Question:
I'm working on Mobile app.I have a Div in that i have created a table , which i want to be in center if i change the browser size.
what i tried is:
'''
<div data-role="content"
<div align="center" height:50px; ">
<table>
<tr>
<td width="20%"><img src="images/1.png" ></td>
<td width="80%" ><a href="#" class="custom-btn" data-role="button" data- mini="true">sunday</a></td>
</tr>
</table>
</div>
<br>
<div align="center" height:50px;">
<table>
<tr>
<td width="20%"><img src="images/3.png" ></td>
<td width="80%" ><a href="#" data-role="button" class="custom-btn" data-mini="true">Monday</a></td>
</tr>
</table>
</div>
'''
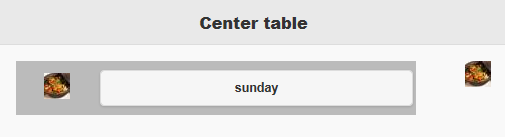
Answer: The CSS 'margin: 0 auto;' will center the table.
Give the table a class name (e.g. centeredTable):
'''
<div>
<table class="centeredTable">
<tr>
<td><img src="http://lorempixel.com/26/26/food/1/" /></td>
<td><a href="#" class="ui-btn ui-corner-all custom-btn ui-shadow ui-mini">sunday</a></td>
</tr>
</table>
</div>
'''
Then create the CSS rule:
'''
.centeredTable {
margin: 0 auto;
}
<!-- optional rules for vertical center, first td 20%, last td 80% -->
.centeredTable td{
vertical-align: middle;
}
.centeredTable tr td:first-child{
width: 20%;
}
.centeredTable tr td:last-child{
width: 80%;
}
'''
> Here is a <URL>